Question: I need to place a text between a straight line. I tried by using view but textview comes below the line. How to solve this?
My code is as follows:
'''
<RelativeLayout
android:layout_width="match_parent"
android:layout_height="wrap_content"
android:layout_marginTop="10dp"
>
<View
android:layout_width="wrap_content"
android:layout_height="2dp"
android:layout_alignParentLeft="true"
android:layout_toLeftOf="@+id/orText"
android:background="#c0c0c0"/>
<View
android:layout_width="wrap_content"
android:layout_height="2dp"
android:background="#c0c0c0"
android:layout_toRightOf="@+id/orText"
android:layout_alignParentRight="true"/>
<TextView
android:id="@+id/orText"
android:layout_width="wrap_content"
android:layout_height="wrap_content"
android:layout_alignParentTop="true"
android:layout_centerHorizontal="true"
android:text="OR"
android:textColor="@android:color/black" />
</RelativeLayout>
'''
Here is screenshot,

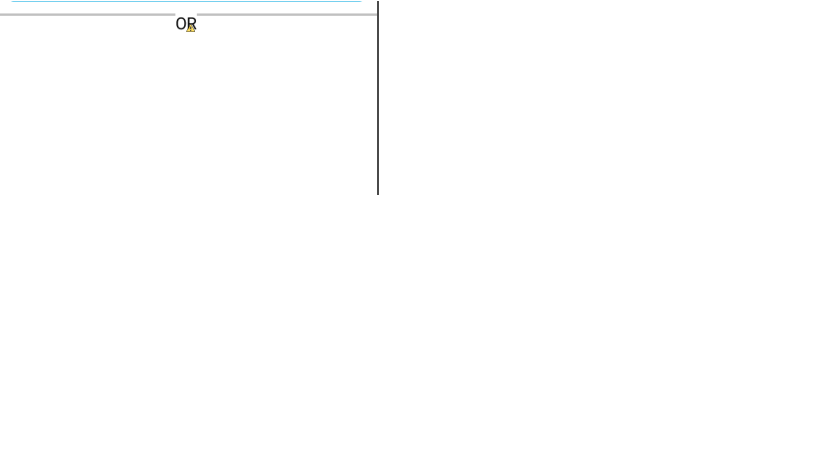
Answer: '''
<RelativeLayout
android:layout_width="match_parent"
android:layout_height="wrap_content"
android:layout_gravity="center_vertical|center_horizontal"
android:layout_marginTop="10dp" >
<View
android:layout_width="wrap_content"
android:layout_height="2dp"
android:layout_centerVertical="true"
android:layout_toRightOf="@+id/orText"
android:background="#c0c0c0" />
<TextView
android:id="@+id/orText"
android:layout_width="wrap_content"
android:layout_height="wrap_content"
android:layout_alignParentTop="true"
android:layout_centerHorizontal="true"
android:text="OR"
android:textColor="@android:color/black" />
<View
android:layout_width="wrap_content"
android:layout_height="2dp"
android:layout_centerVertical="true"
android:layout_toLeftOf="@+id/orText"
android:background="#c0c0c0" />
</RelativeLayout>
'''